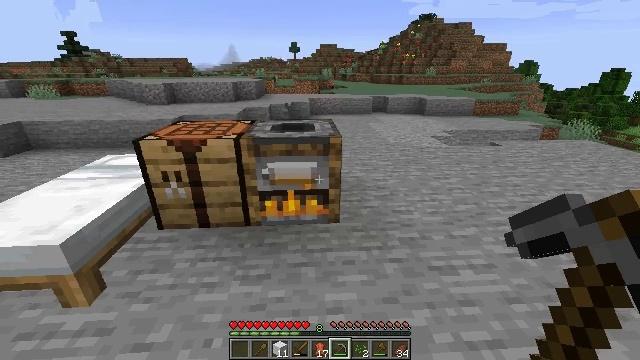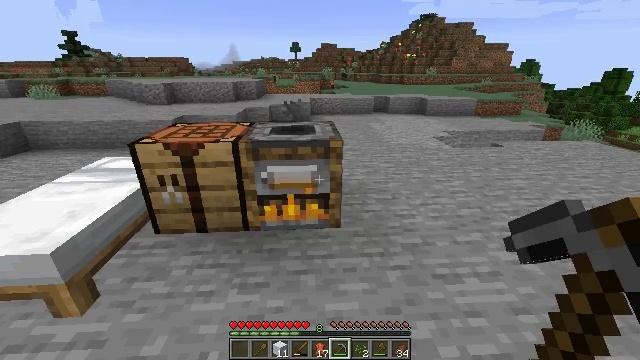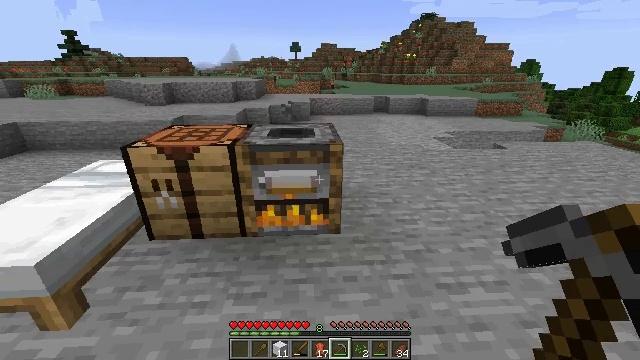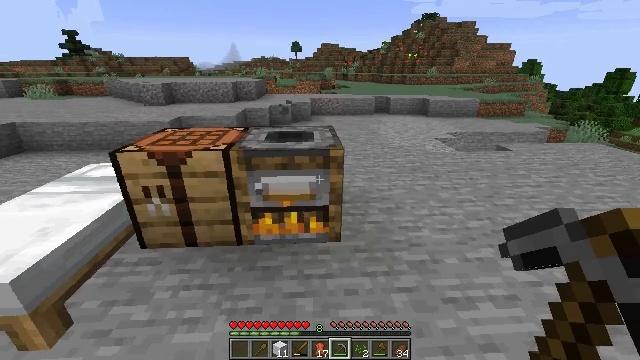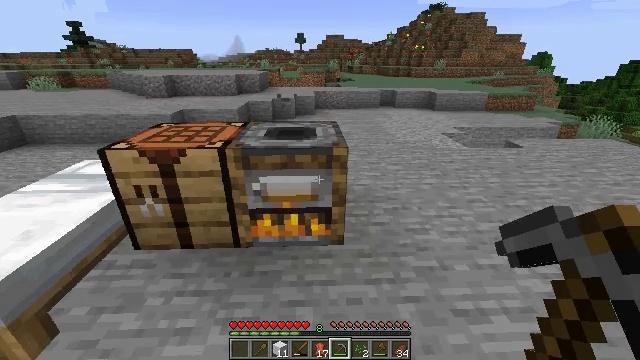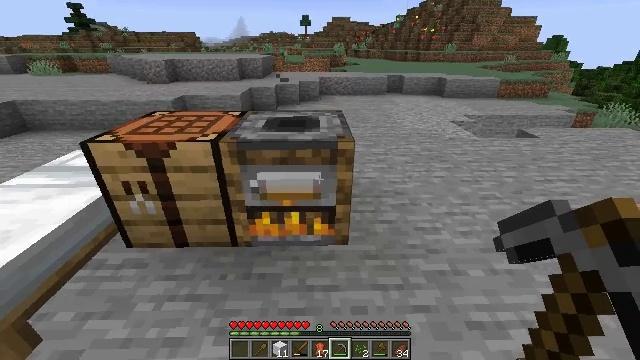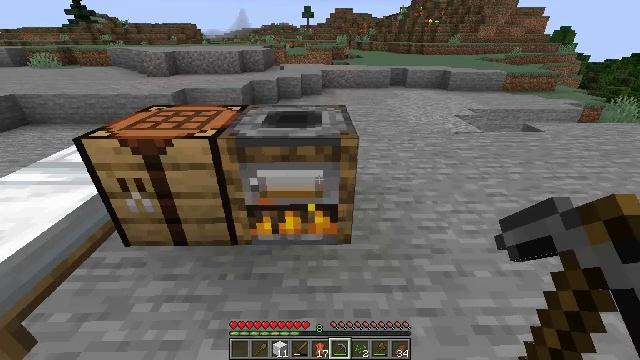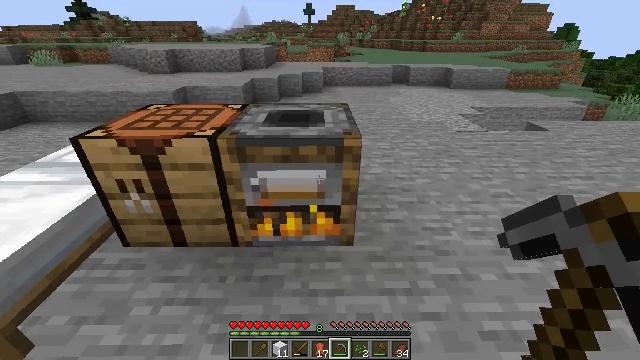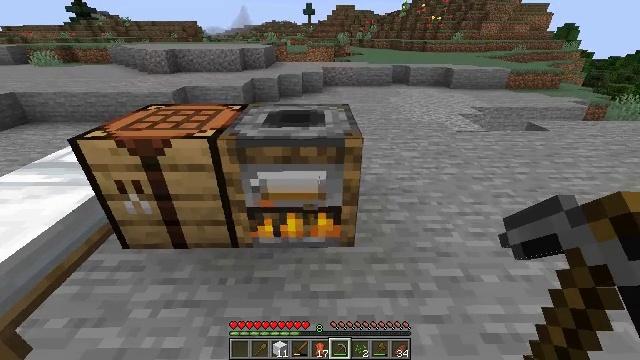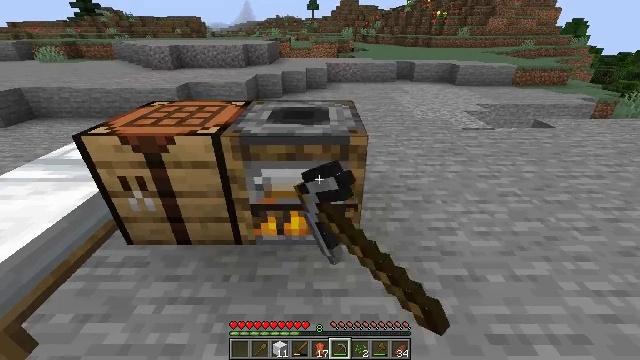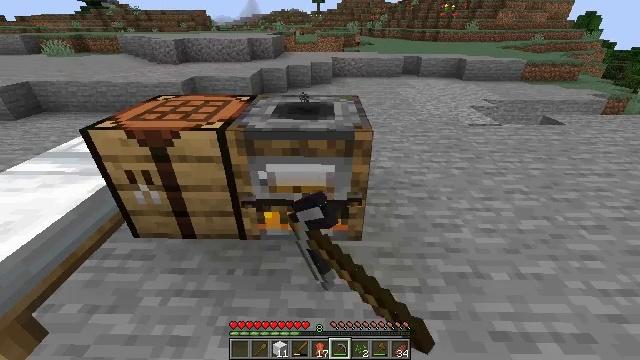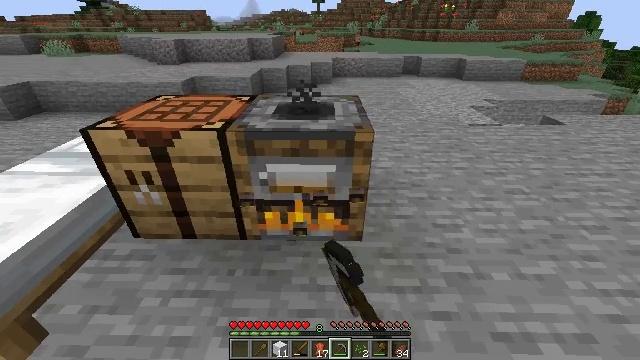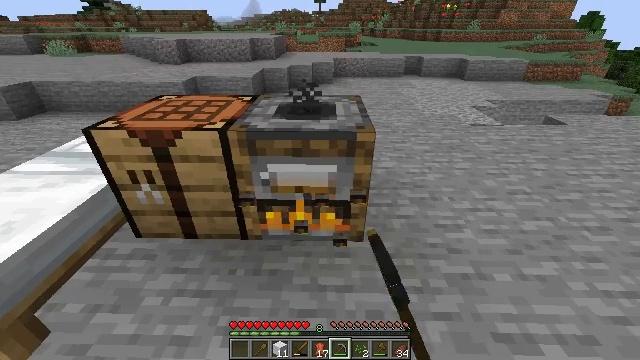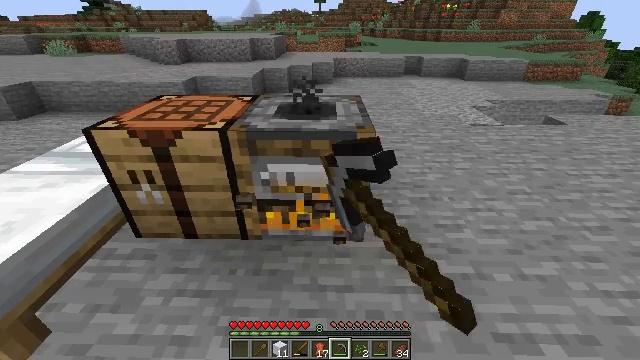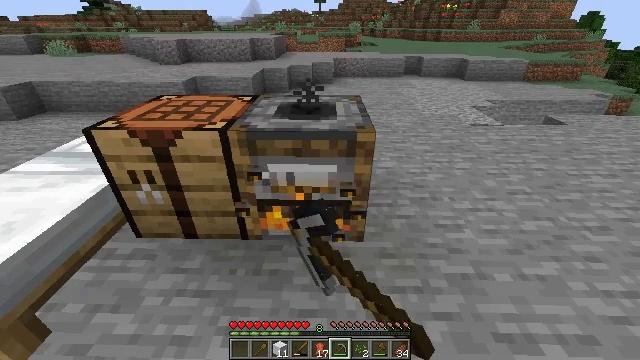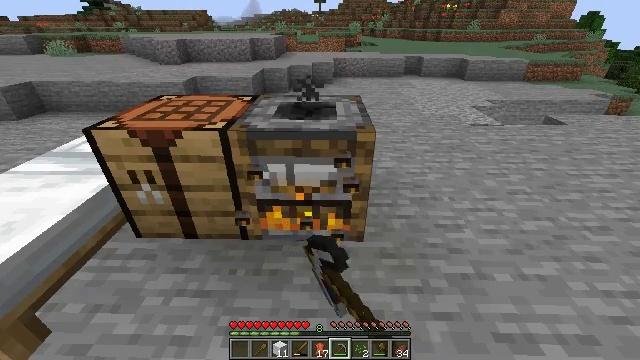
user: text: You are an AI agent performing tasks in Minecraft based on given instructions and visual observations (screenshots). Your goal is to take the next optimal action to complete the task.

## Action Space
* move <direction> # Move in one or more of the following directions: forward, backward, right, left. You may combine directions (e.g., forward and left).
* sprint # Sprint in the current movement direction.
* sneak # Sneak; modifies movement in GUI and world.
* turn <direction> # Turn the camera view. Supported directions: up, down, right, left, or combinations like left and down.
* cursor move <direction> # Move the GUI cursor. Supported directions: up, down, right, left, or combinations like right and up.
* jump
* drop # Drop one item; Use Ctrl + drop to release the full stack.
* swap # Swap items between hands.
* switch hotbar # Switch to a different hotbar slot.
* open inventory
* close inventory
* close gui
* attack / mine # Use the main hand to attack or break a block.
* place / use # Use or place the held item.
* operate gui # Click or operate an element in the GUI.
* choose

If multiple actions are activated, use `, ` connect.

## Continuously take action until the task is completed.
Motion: motion action
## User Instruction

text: Mine the smoker to break it.
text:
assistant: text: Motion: move forward
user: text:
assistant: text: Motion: move forward
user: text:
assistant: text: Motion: move forward
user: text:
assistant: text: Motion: move forward, turn down
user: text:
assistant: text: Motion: turn left and down
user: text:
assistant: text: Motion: turn down
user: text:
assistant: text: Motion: no_op
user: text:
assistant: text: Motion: attack / mine
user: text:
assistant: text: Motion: attack / mine
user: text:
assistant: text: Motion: turn left and down, attack / mine
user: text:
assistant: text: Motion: attack / mine
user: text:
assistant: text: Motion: attack / mine
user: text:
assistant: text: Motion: attack / mine
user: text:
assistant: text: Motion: attack / mine
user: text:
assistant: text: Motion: attack / mine
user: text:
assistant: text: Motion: attack / mine
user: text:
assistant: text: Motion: attack / mine
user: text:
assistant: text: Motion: attack / mine
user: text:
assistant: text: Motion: attack / mine
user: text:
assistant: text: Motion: attack / mine
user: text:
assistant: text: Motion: attack / mine
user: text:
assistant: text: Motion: attack / mine
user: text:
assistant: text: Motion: attack / mine
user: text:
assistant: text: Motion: attack / mine
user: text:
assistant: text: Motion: attack / mine
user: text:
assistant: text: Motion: attack / mine
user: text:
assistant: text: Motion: attack / mine
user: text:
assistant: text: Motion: attack / mine
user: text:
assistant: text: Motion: no_op
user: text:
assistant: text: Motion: no_op